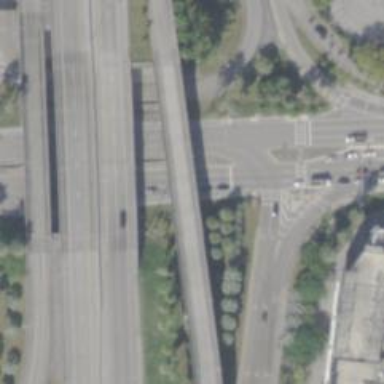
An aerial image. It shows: Primary highway with separate asphalt sidewalk.